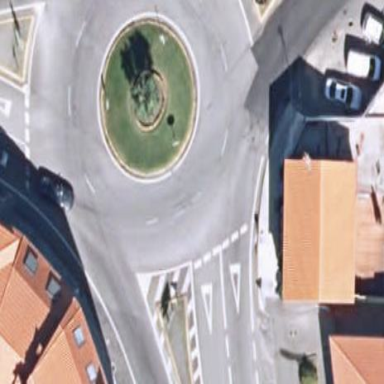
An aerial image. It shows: Paved road at primary highway junction with roundabout.